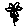
Label: flower